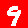
Digit: 9